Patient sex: M
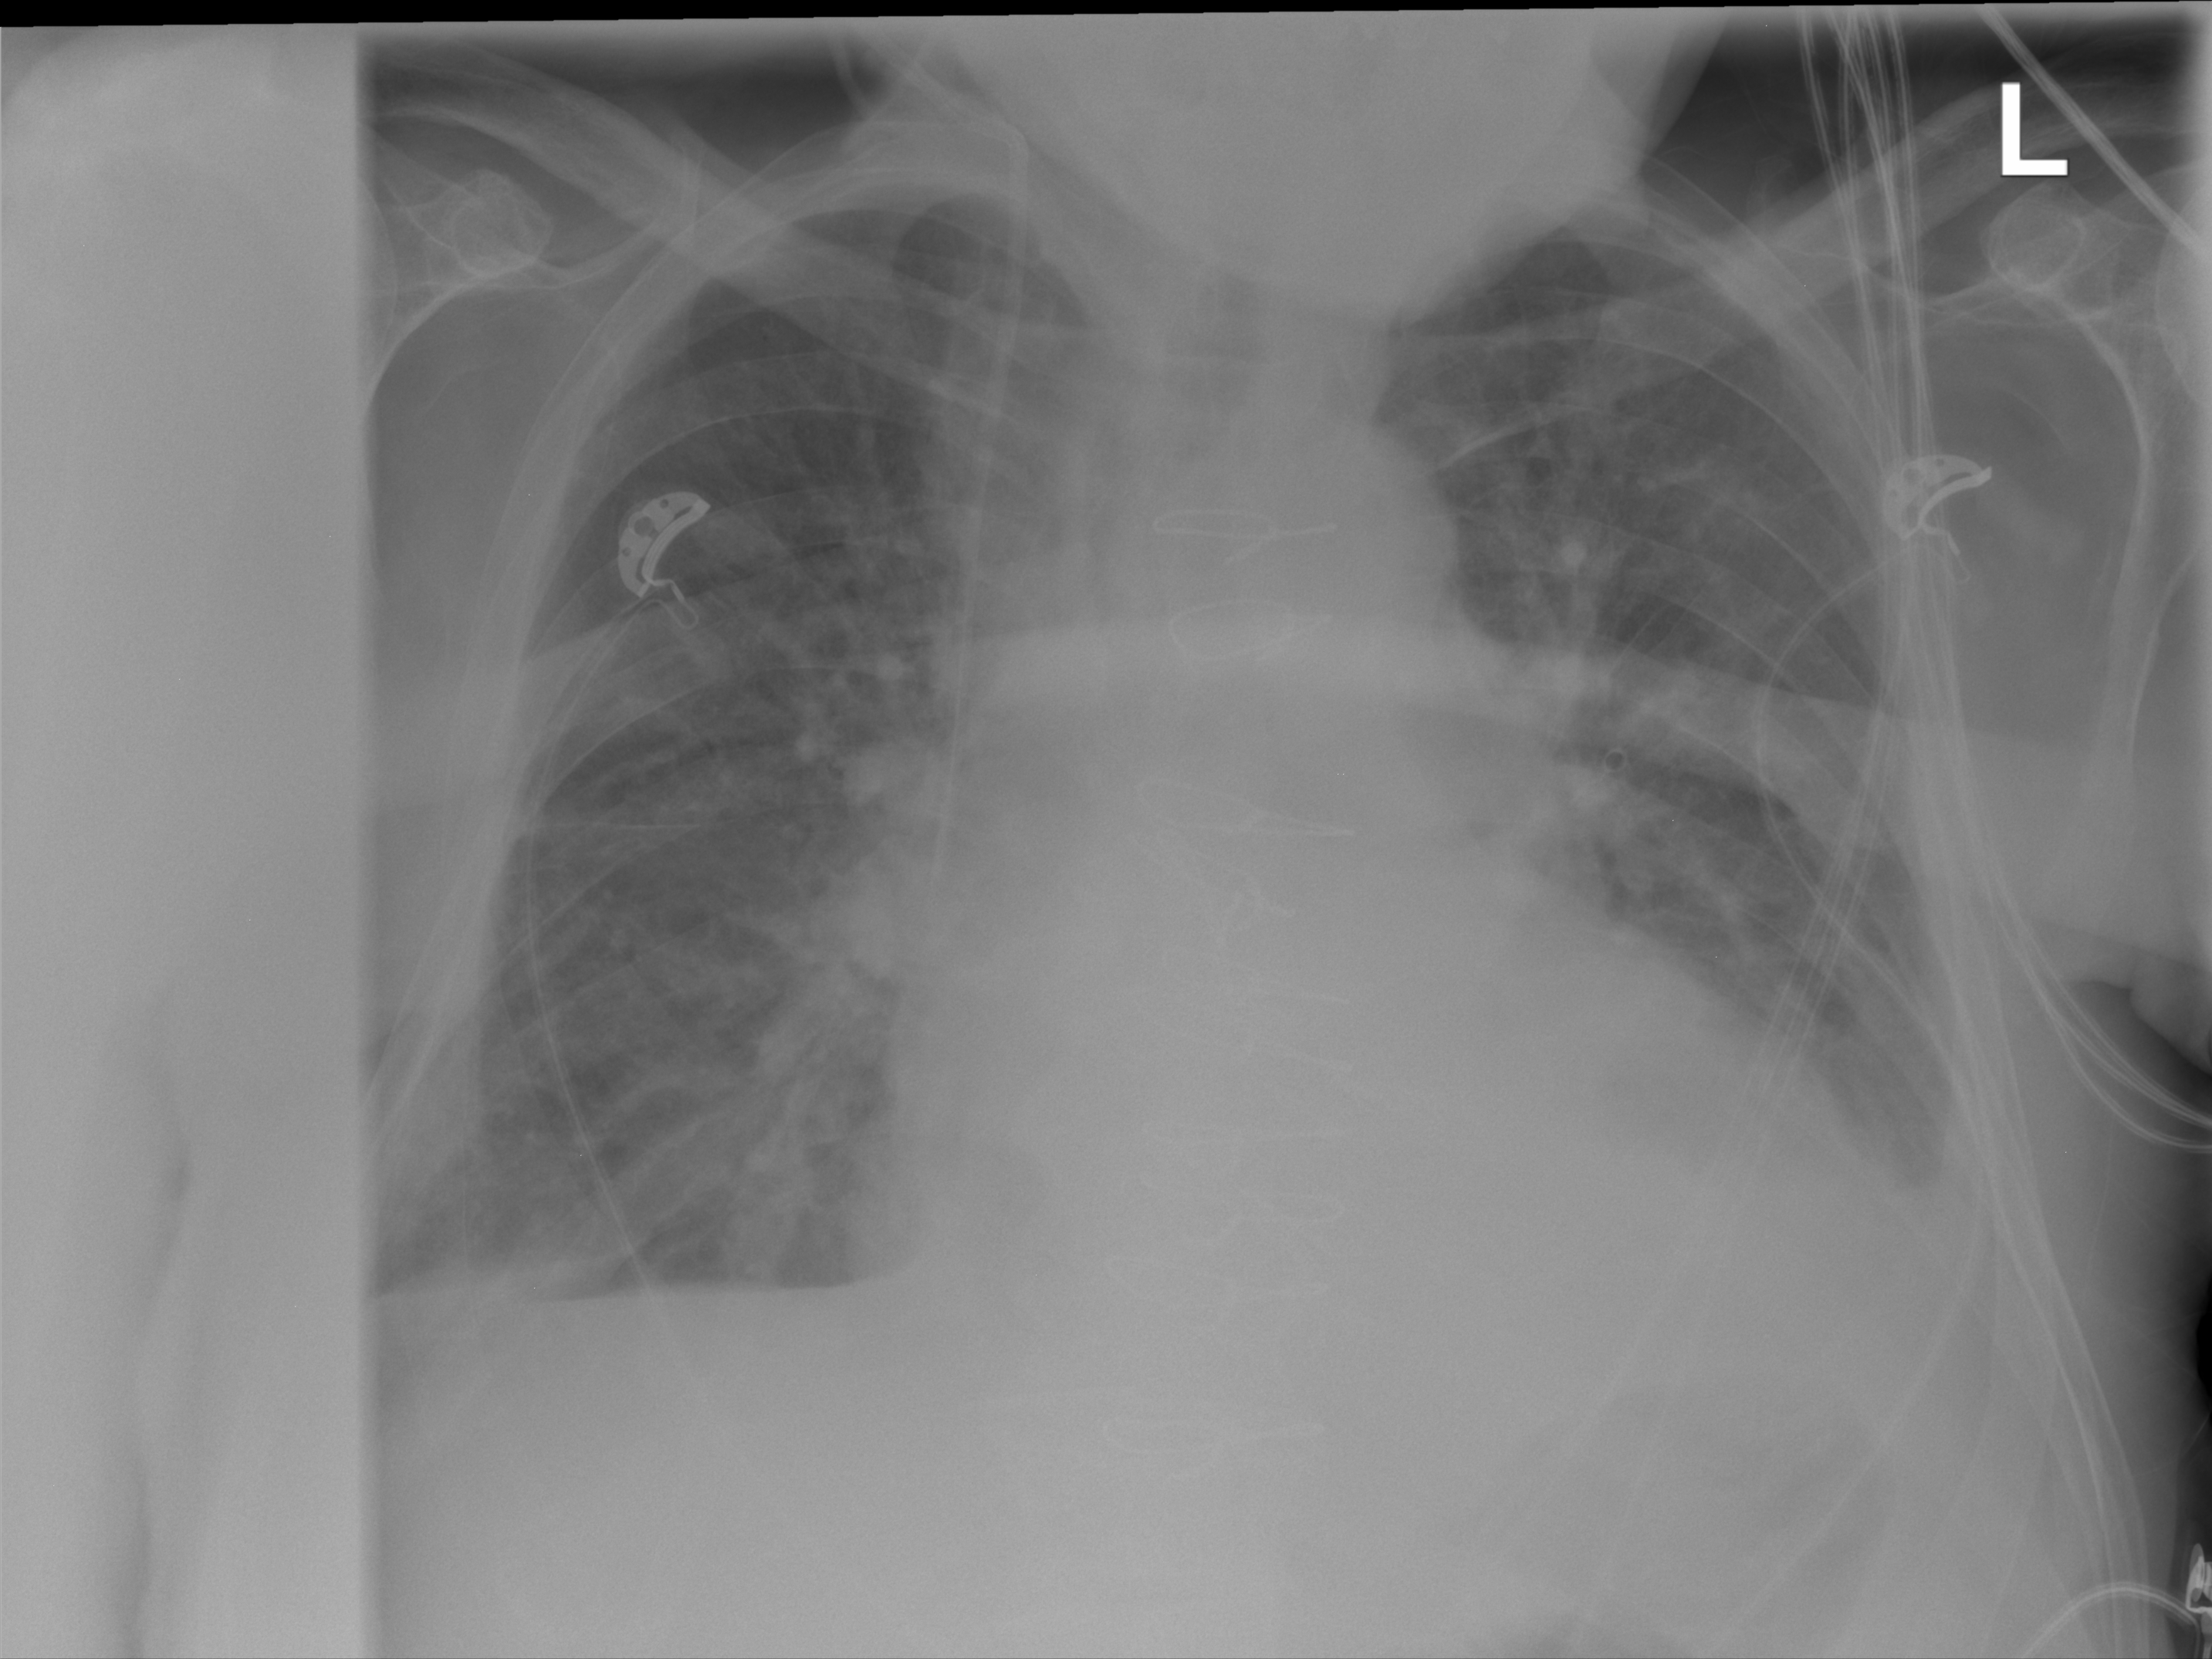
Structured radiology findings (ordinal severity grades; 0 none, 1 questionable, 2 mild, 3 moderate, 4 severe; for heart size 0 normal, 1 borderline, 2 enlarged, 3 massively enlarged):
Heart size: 2
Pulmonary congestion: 2
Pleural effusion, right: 2
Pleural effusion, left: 2
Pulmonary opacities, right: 0
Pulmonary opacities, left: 0
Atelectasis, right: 2
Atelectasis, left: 2